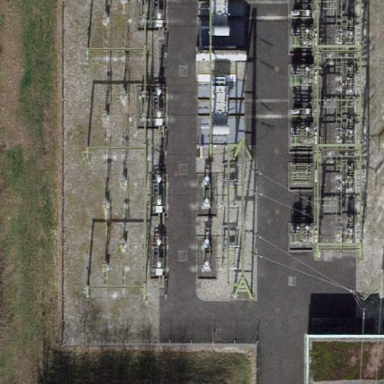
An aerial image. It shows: Fenced-in traction substation.